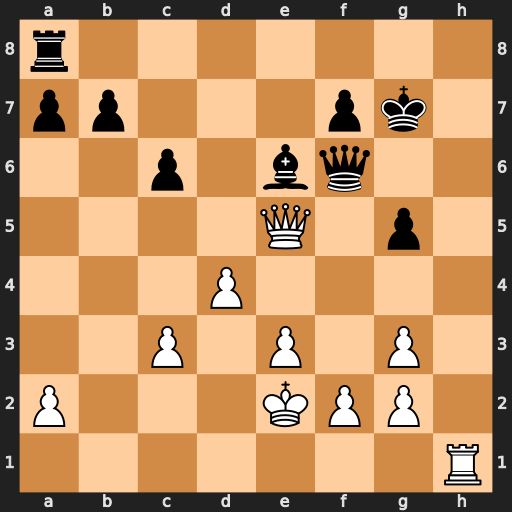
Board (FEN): r7/pp3pk1/2p1bq2/4Q1p1/3P4/2P1P1P1/P3KPP1/7R
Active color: w
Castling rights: -
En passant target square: -
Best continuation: Rh7+ Kxh7 Qxf6